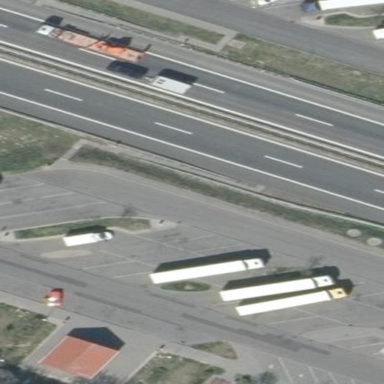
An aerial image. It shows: Parking area with surface.